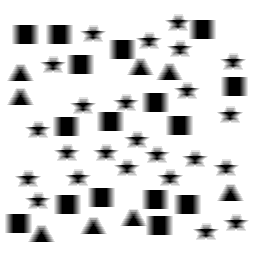
Squares: 16
Triangles: 8
Stars: 24
Total shapes: 48